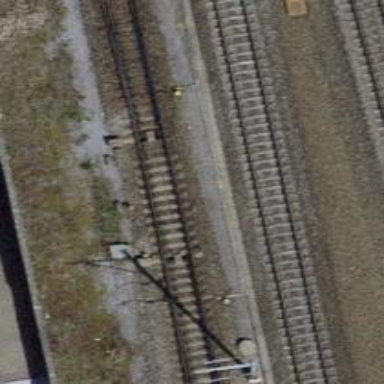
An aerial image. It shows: Railway switch.